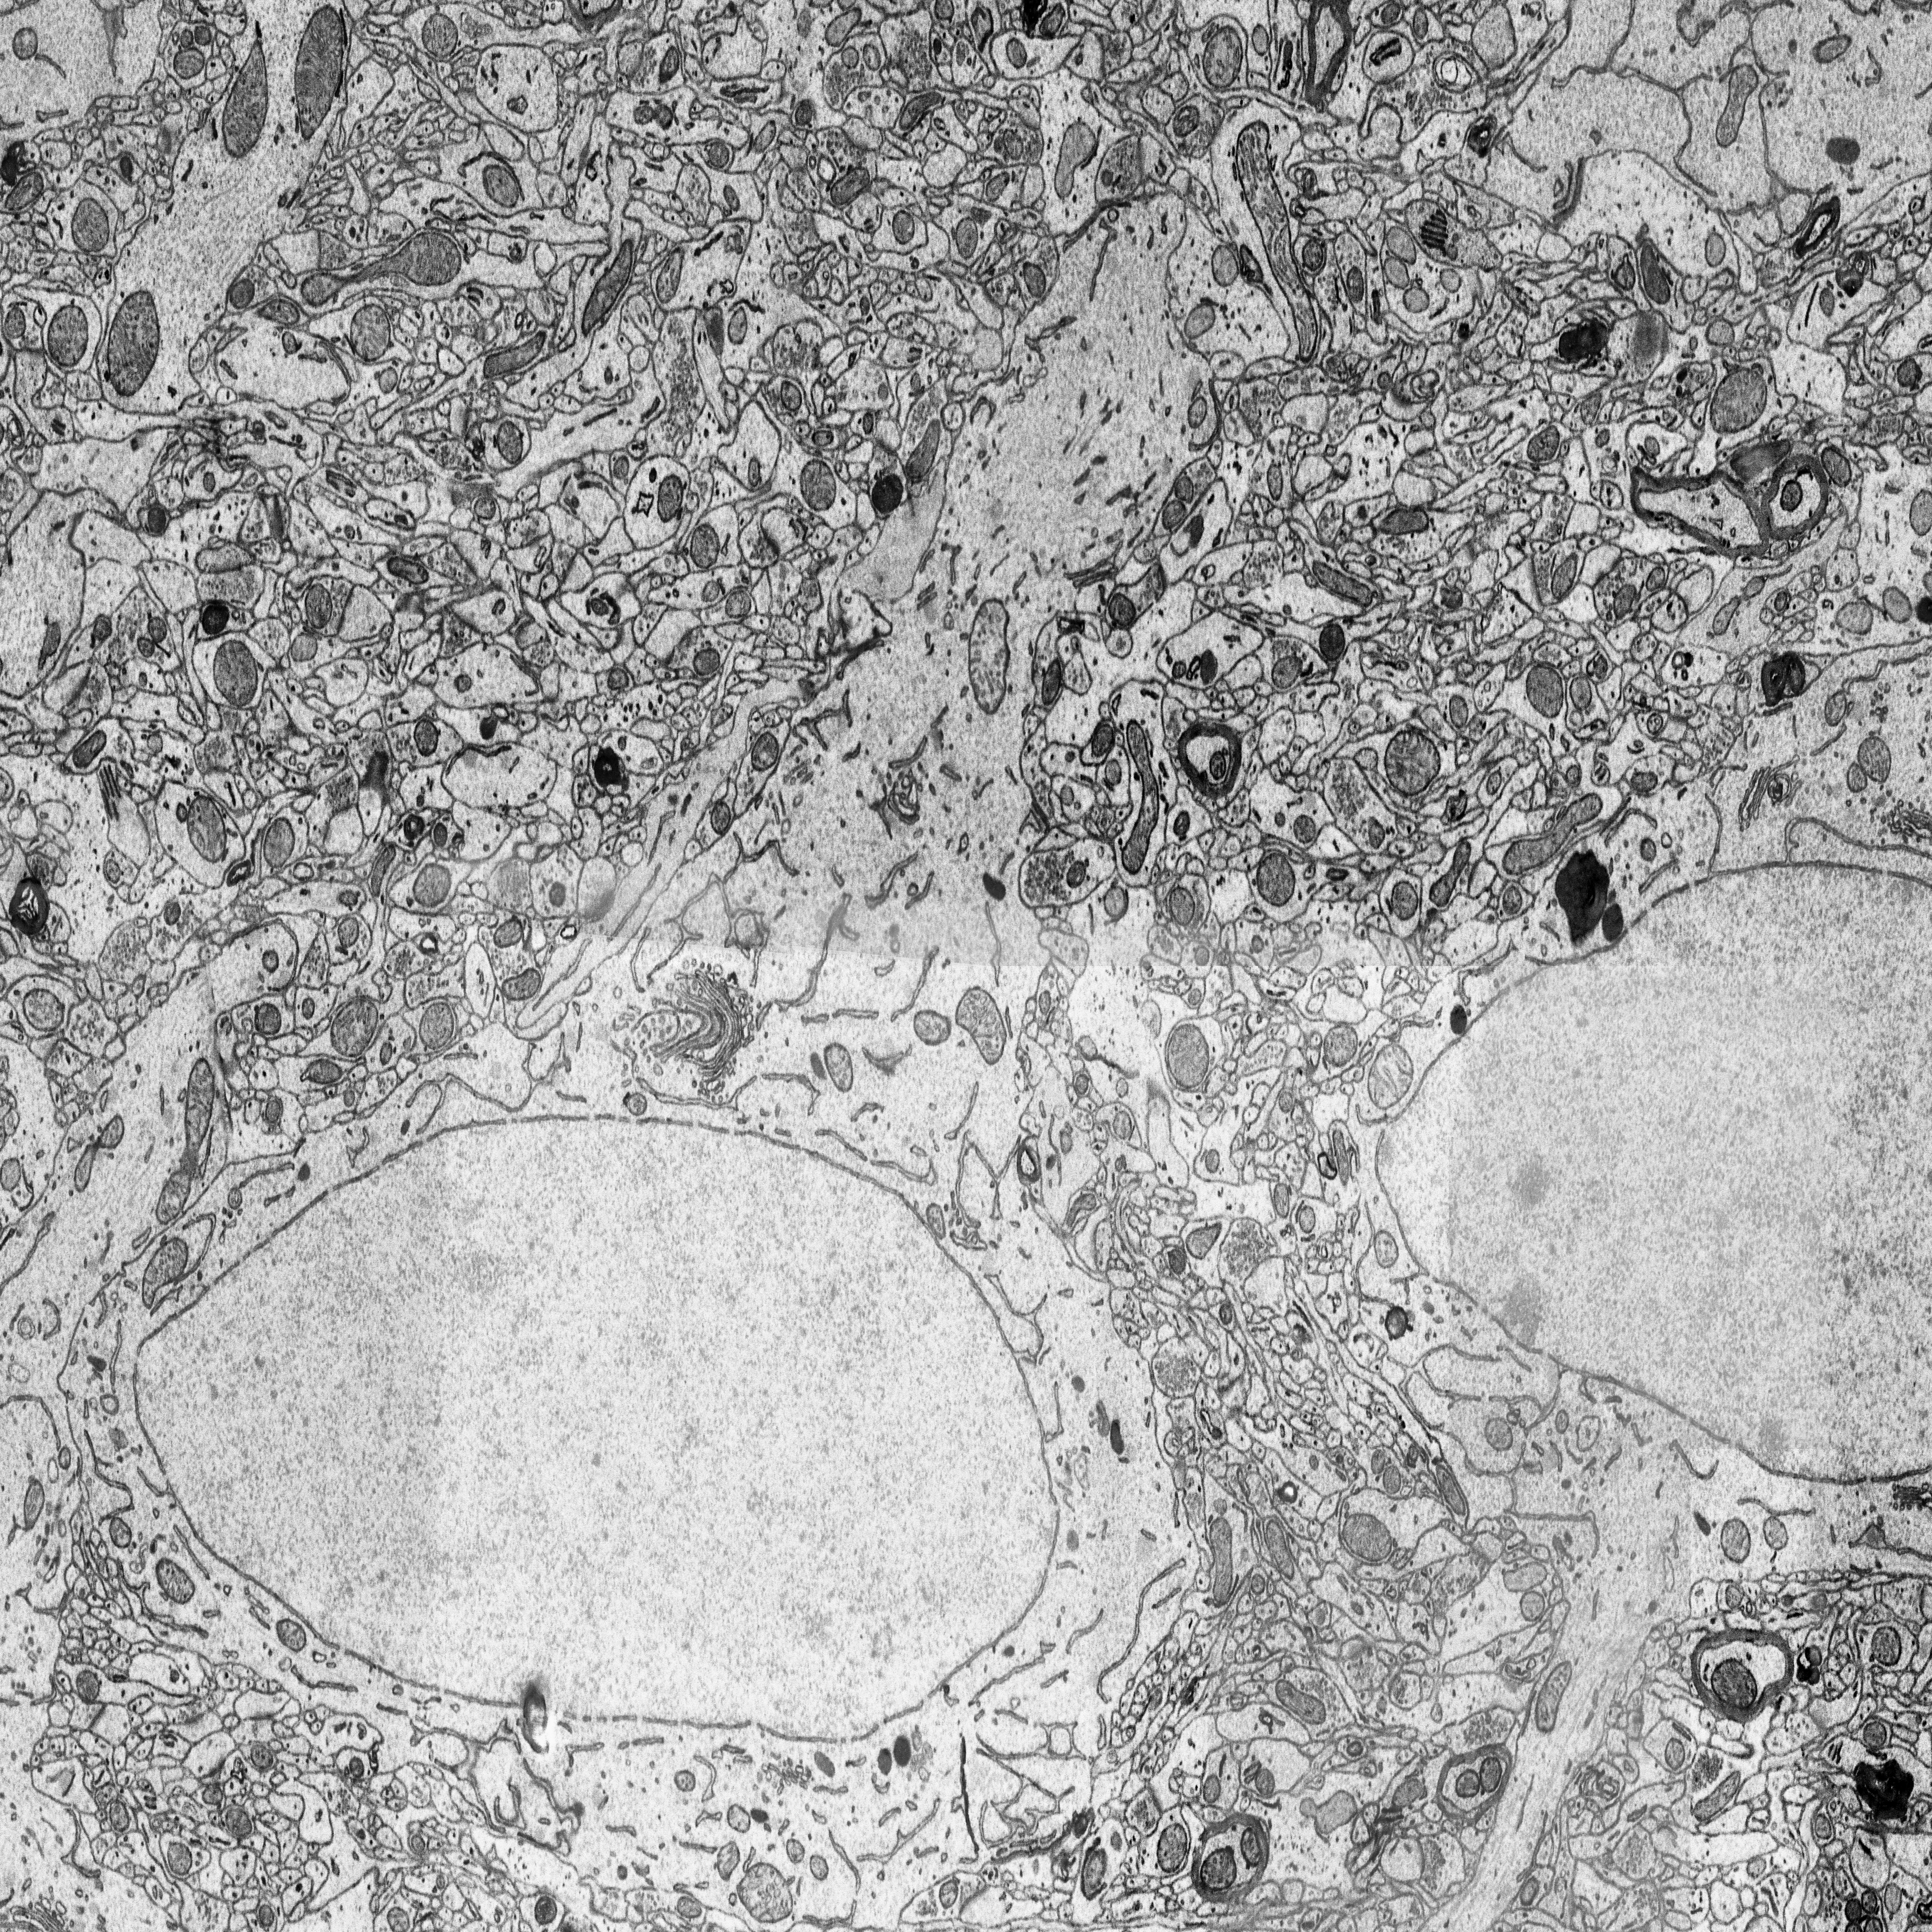
Electron microscopy slice of rat cortex tissue
Slice depth (z): 399
Mitochondria instances in slice: 326